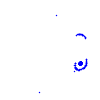
Particle: electron